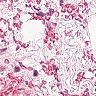
Metastatic tissue present: no